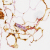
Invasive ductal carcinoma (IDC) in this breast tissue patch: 0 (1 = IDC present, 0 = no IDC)